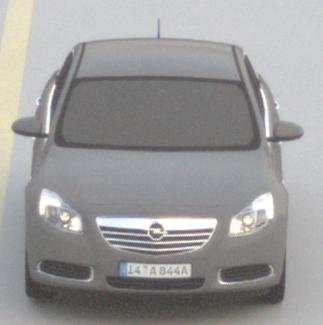
Make: Opel
Model: Insignia 1.6
Detailed model: Insignia (A) Notch Back
Model produced from: 2008/11
Model produced until: 2008/12
Doors: 4
Color: gray
Road condition: dry road
Daytime: sunrise or sunset
Contrast: low contrast